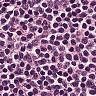
Metastatic tissue present: no